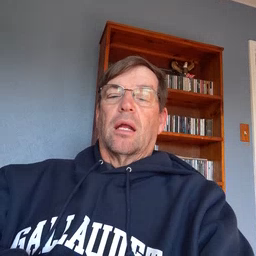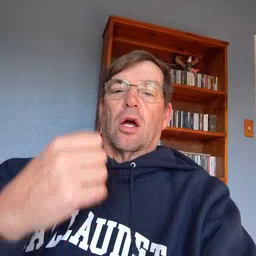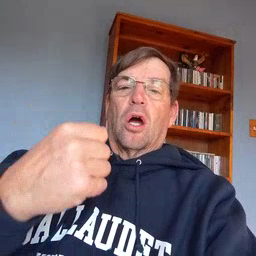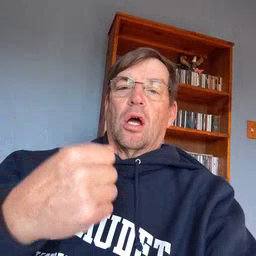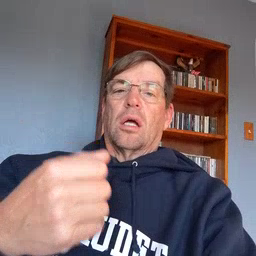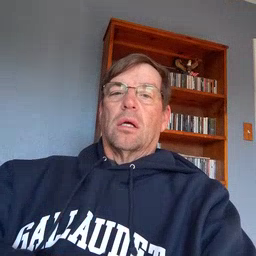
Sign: car